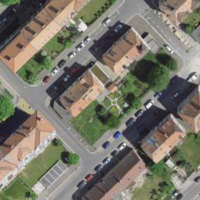
EUNIS habitat code: 54
Species observed at this site:
Symphyotrichum novae-angliae